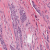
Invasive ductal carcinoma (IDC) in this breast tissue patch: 1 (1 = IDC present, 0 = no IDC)